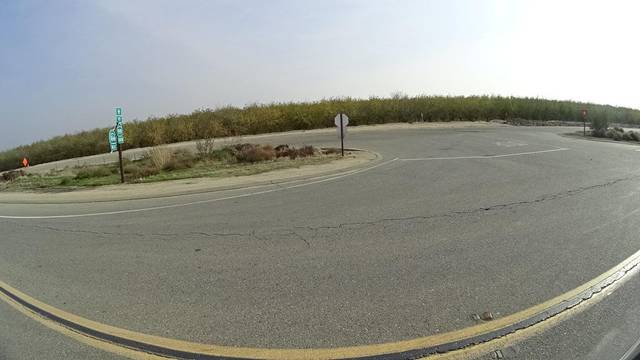
Region: United States
Coordinates: 35.055, -118.966